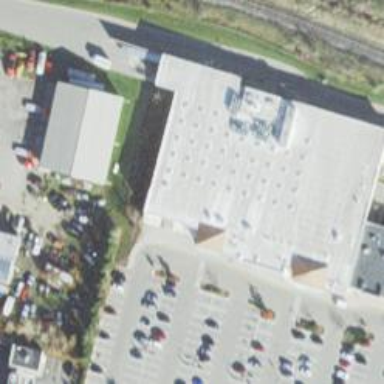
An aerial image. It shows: Supermarket.